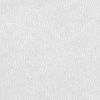
Atmospheric dust classification: dusty